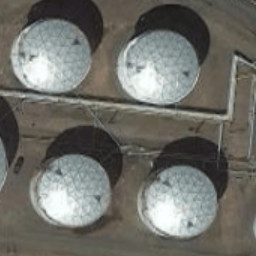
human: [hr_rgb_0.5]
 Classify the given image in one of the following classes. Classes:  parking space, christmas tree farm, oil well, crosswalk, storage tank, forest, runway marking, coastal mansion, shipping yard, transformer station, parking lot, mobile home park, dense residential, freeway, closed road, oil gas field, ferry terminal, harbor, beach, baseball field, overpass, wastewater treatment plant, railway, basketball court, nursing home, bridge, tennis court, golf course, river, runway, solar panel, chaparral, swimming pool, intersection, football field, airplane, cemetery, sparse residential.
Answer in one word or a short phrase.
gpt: storage tank